Question:
In the shown image, I need to find the center points of the white blobs or I need to segment each white blob (to get an image which only contains that blob) from the background.
What is the efficient way to do it?
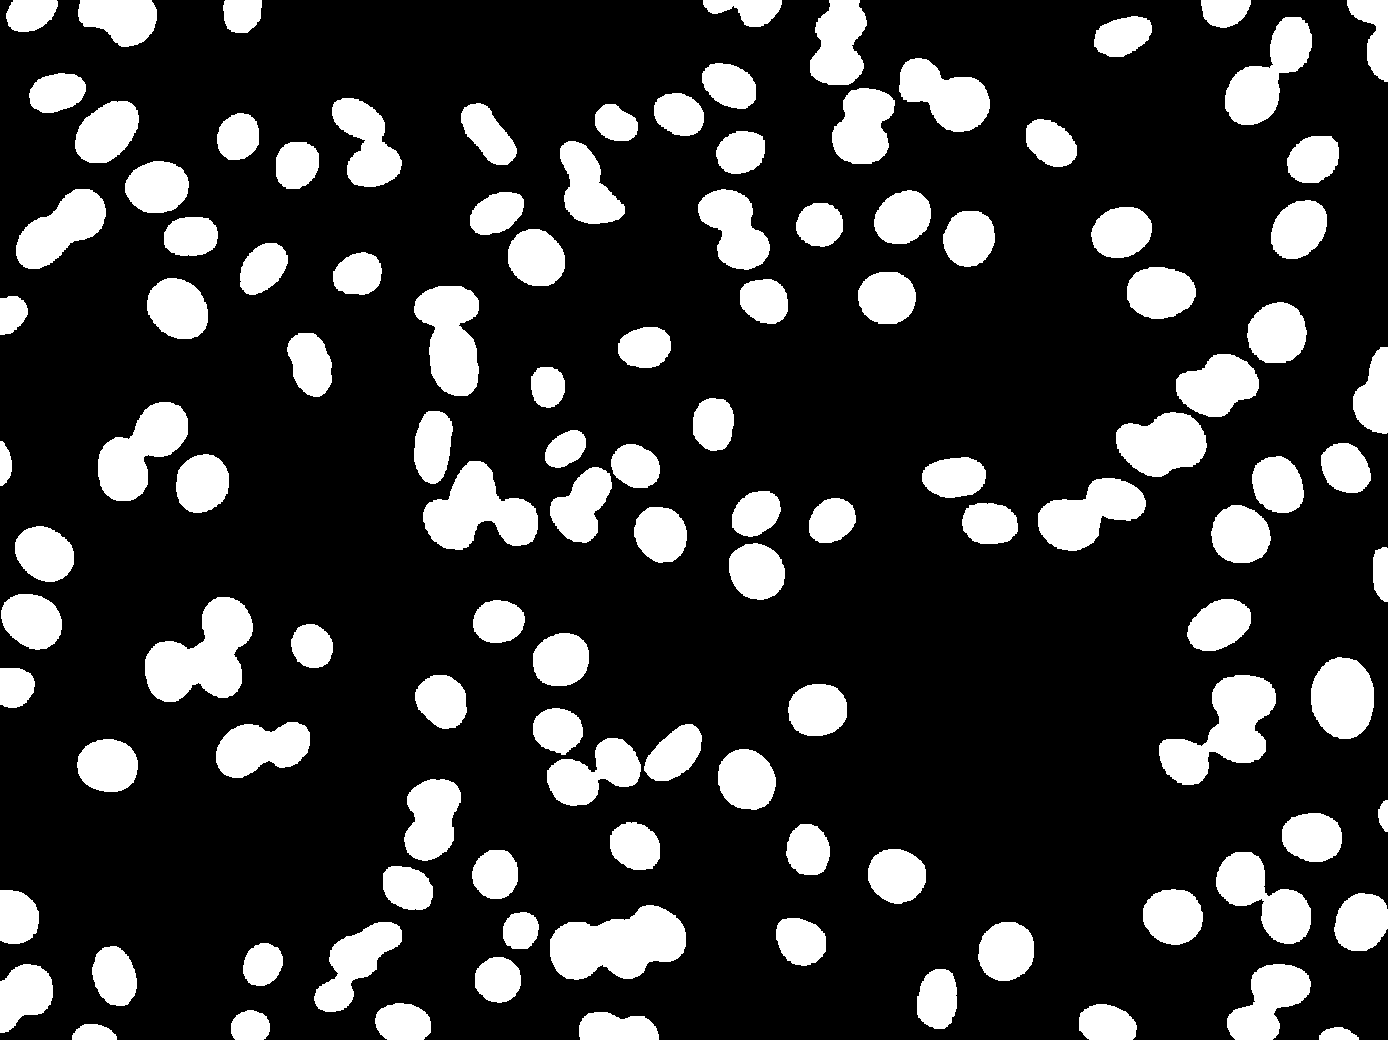
Answer: Seems this is what exactly you are looking for: <URL>.
It contains demo to illustrate simple blob detection, measurement, and filtering. First it finds all the objects, then filters results to pick out objects of certain sizes. The basic concepts of , , and are demonstrated with examples.